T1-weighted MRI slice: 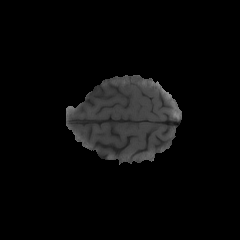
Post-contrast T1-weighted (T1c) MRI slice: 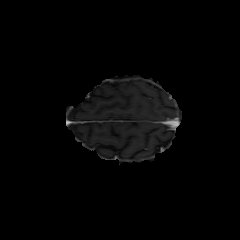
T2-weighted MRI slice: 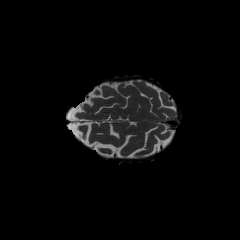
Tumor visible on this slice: no